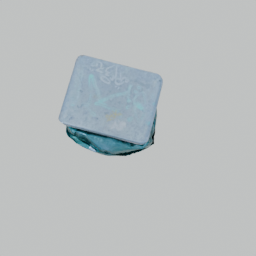
Label: tools